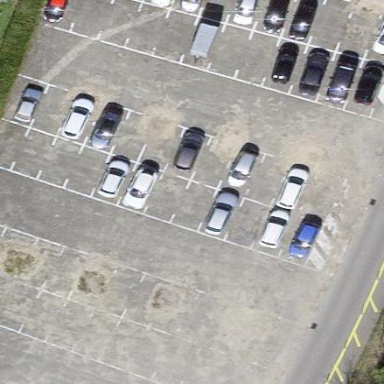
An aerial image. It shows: Parking area with surface.